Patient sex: M
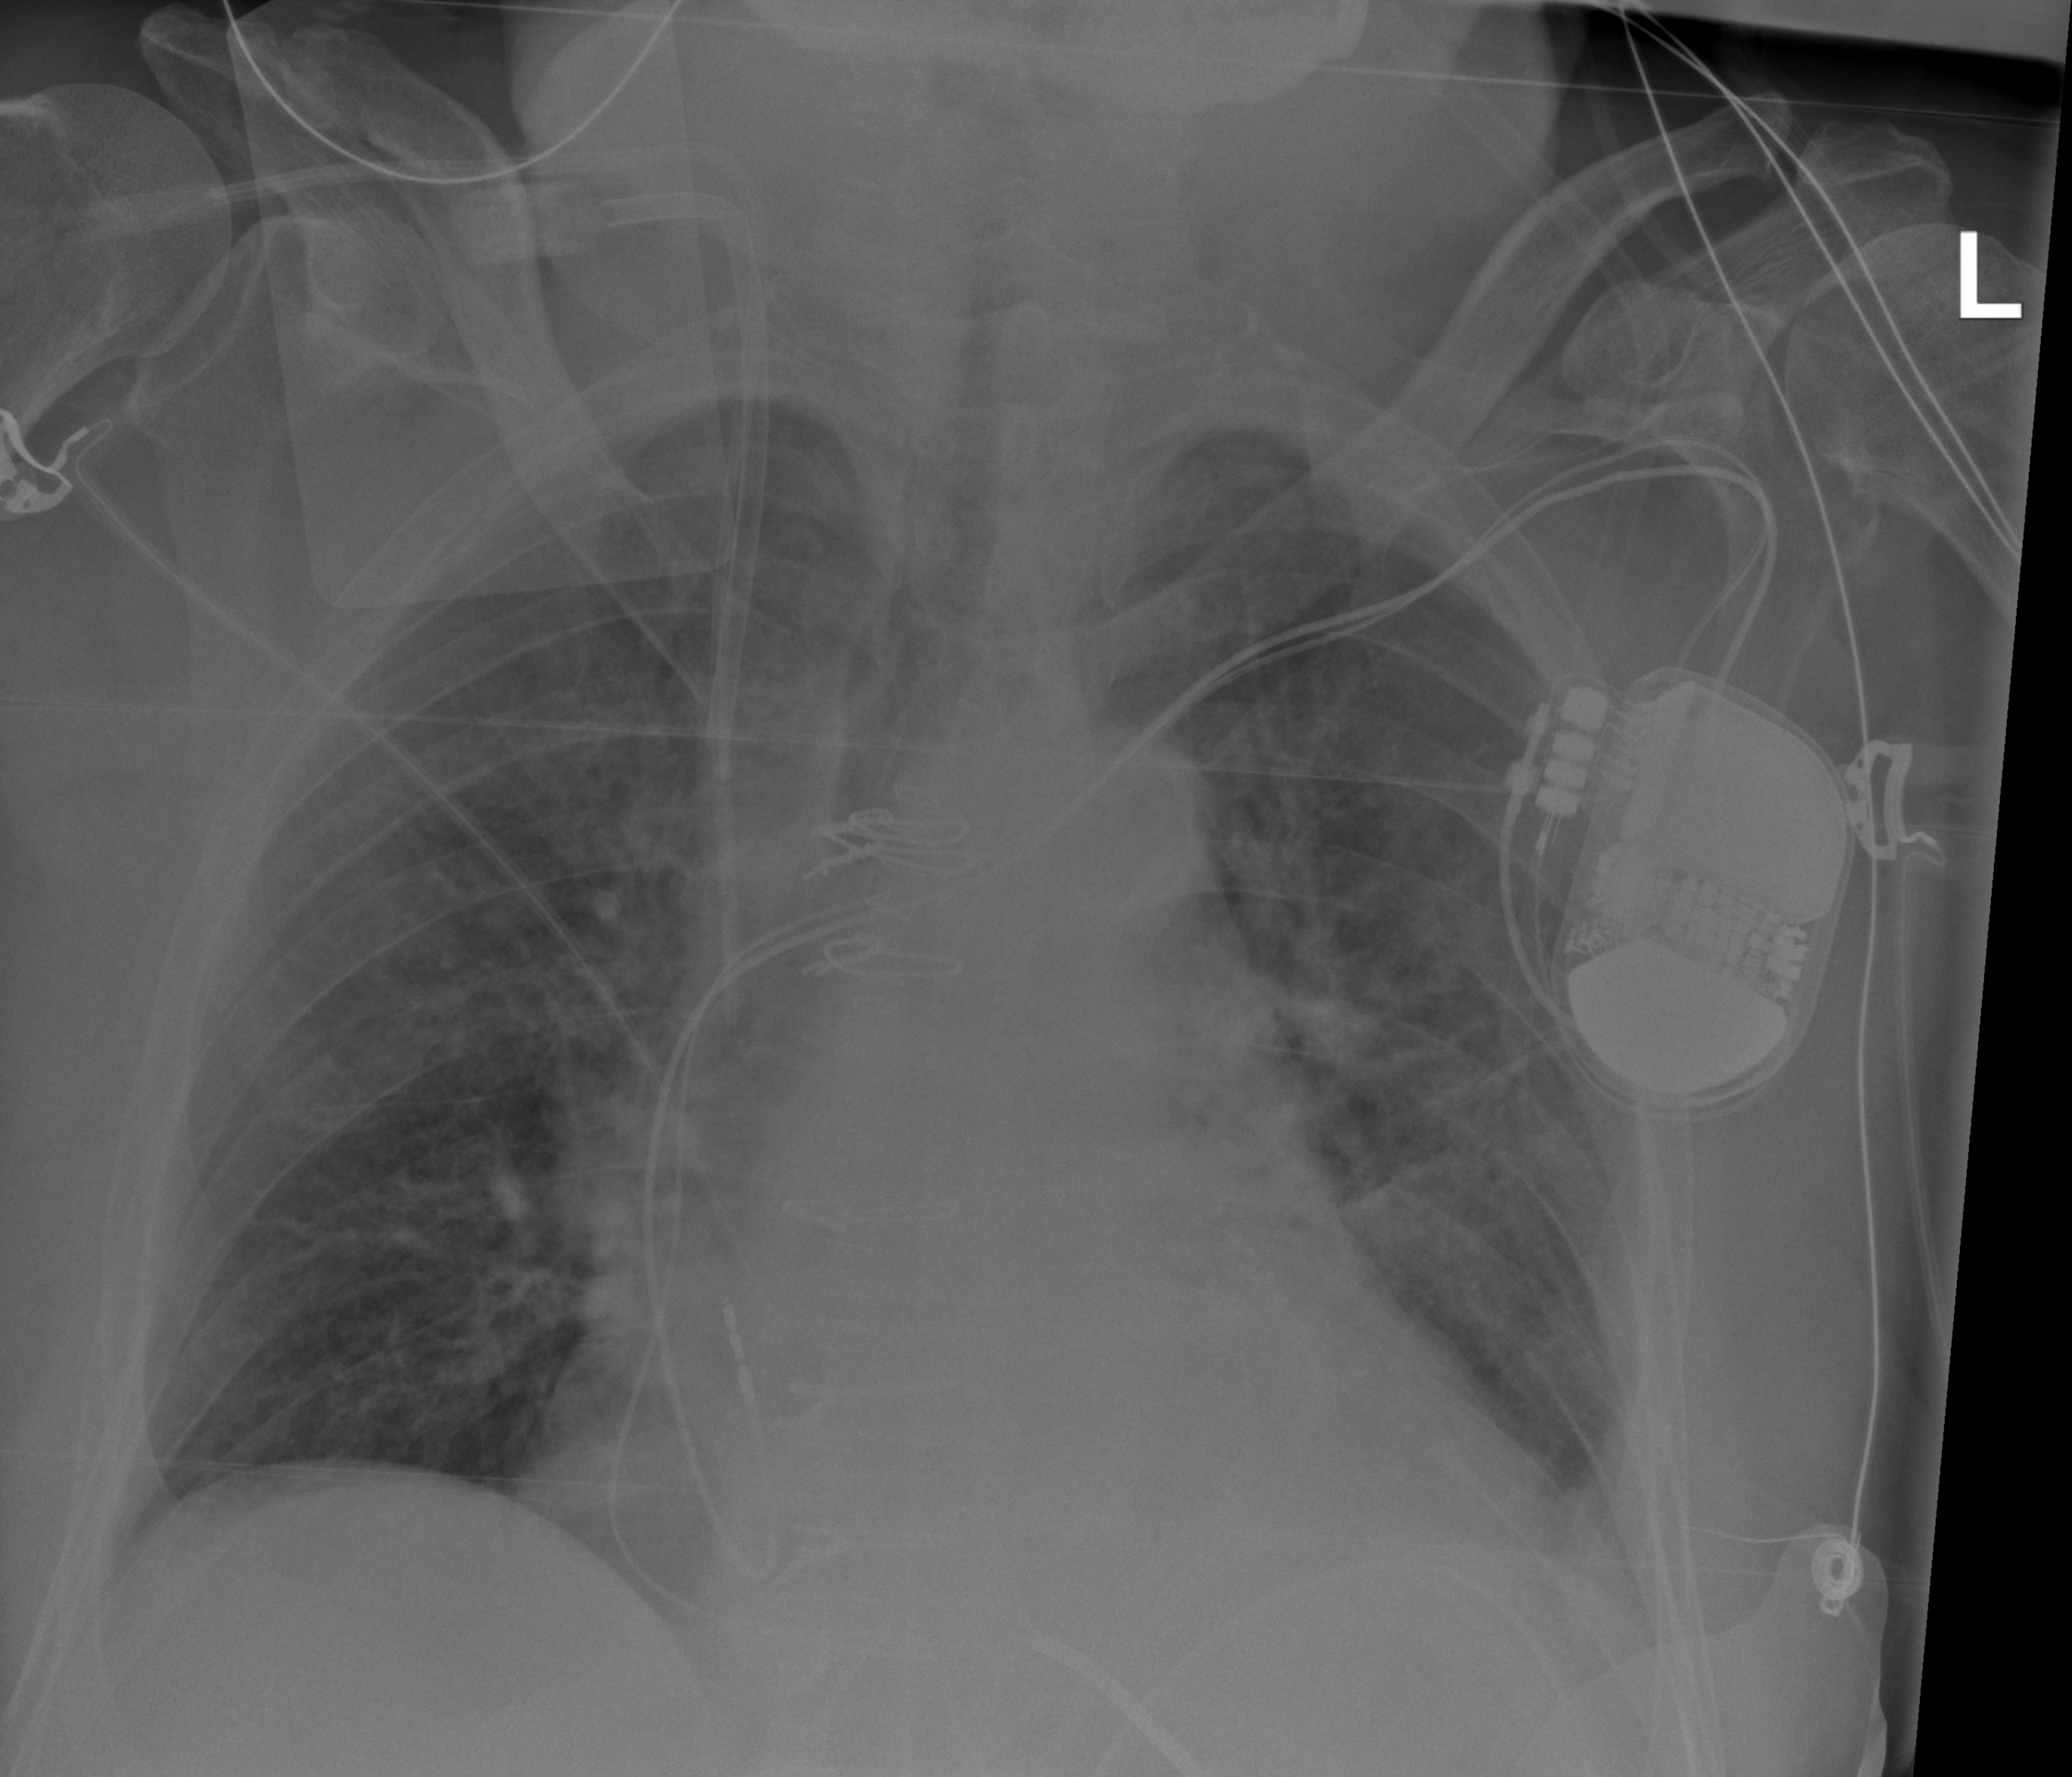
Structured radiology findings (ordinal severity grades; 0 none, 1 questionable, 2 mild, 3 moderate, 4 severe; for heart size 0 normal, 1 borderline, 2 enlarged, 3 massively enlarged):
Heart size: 2
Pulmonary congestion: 2
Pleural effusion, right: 0
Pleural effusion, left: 2
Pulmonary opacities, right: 1
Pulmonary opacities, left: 2
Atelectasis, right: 0
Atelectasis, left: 2